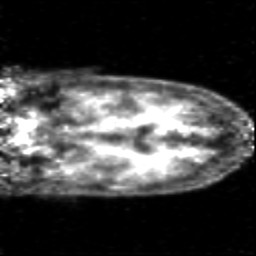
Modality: PET
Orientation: coronal
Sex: male
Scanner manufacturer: siemens